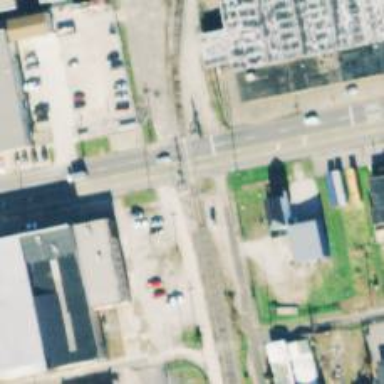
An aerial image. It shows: Railway crossing.